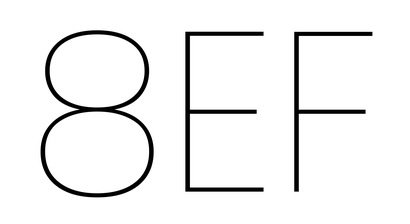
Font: Poppins-Thin